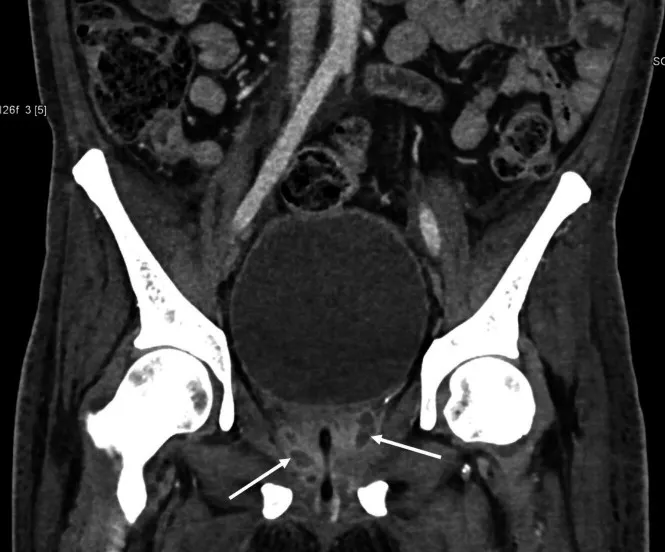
Computed tomography image (coronal view) showing multiple small prostatic abscesses (arrows) in the peripheral zone.
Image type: radiology (ct)